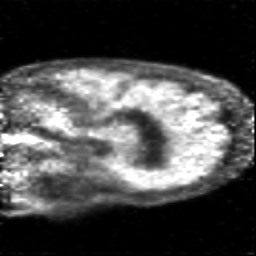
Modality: PET
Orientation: sagittal
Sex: female
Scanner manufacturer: siemens